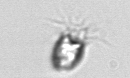
Label: Balanion